Question: Recently set up a multi module project in IntelliJ with the following structure:
'''
/module1
/module2
/web-module
/sql
/lib
/a few more folders
'''
I set up module1+2 and web-module as modules in IntelliJ so those show up, but how do you make the sql and lib folder show up in the project panel? They should be included in VCS as well, but IntelliJ ignores them. How do you add folders outside modules to a project?
Screenshot of project and explorer view:

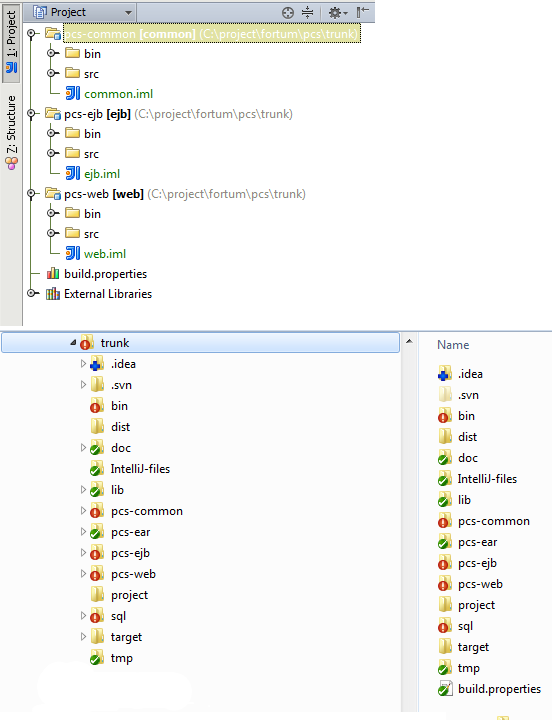
Answer: In Project view mode all directories (except the ignored ones from the settings) should show up. Of course the base folder for your multi-project has to be the folder above module1.

EDIT:
Your project should look like this (project view tree):
'''
MY_PROJECT_ROOT (~/the/folder/to/your/project)
|- /module1
|- /module2
|- /web-module
'''
And in this case, you should definitely see the other folders. I got a sample project set up where this is working.
EDIT 2:
From your screenshot, I assume you are missing the root directory (the project root is not as you expected). I added another screenshot. There should be a single root folder for your 3 modules. This one is missing at your screenshot. You have 3 separate folders with no common root folder. On MacOs, the project root is displayed in the window title. In my case it points to '~/devel/sandbox'.
I guess you should try to create a new project in for that 'trunk' folder. From the scratch. Then add the existing modules and you should be fine?!